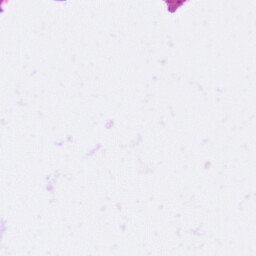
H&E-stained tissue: Pancreatic